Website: lowes
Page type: address-validator
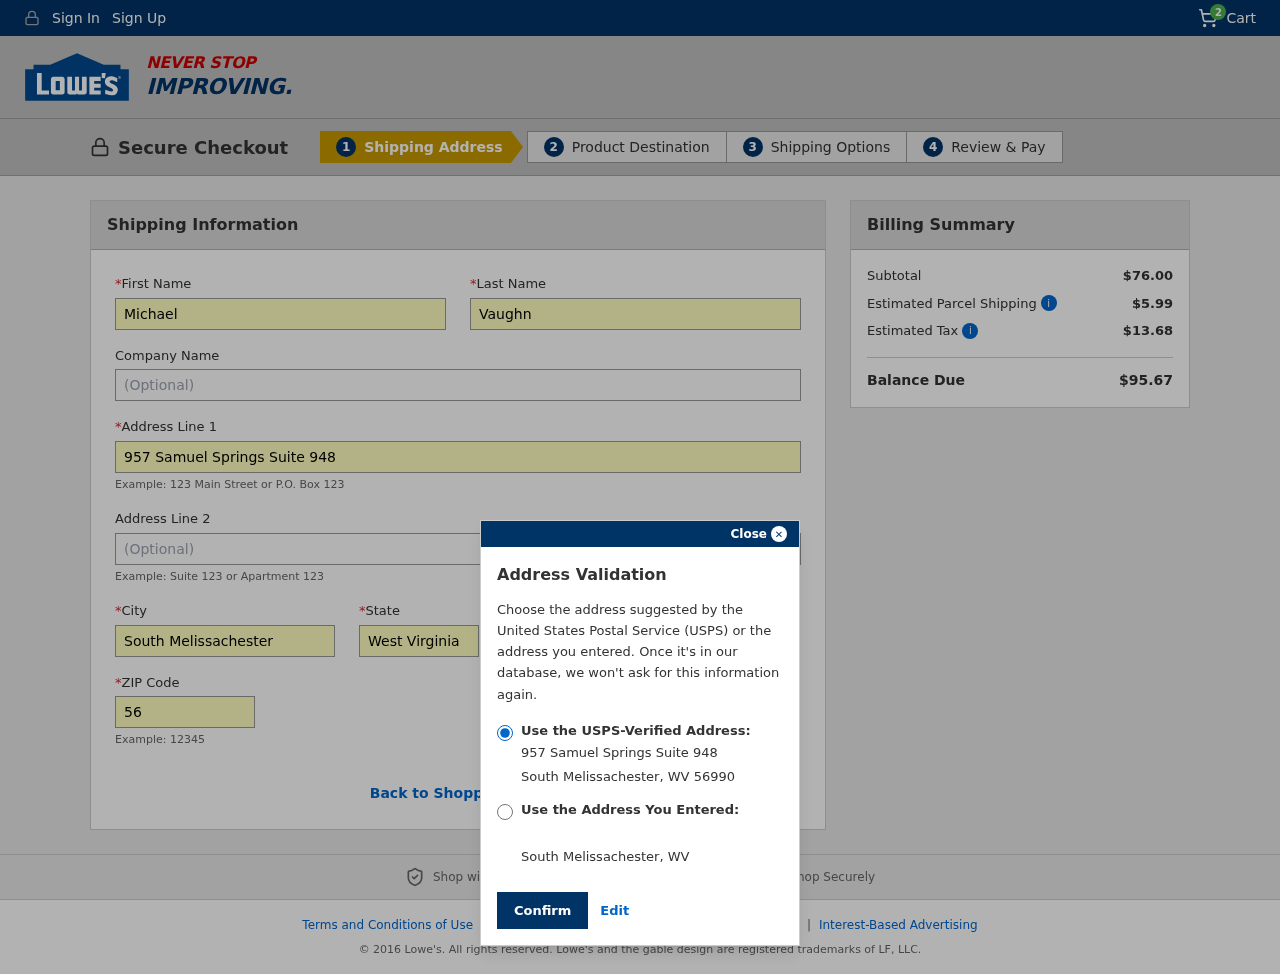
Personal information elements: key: PII_CITY
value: South Melissachester
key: PII_FIRSTNAME
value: Michael
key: PII_LASTNAME
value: Vaughn
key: PII_POSTCODE
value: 56990
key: PII_STATE
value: West Virginia
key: PII_STATE_ABBR
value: WV
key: PII_STREET
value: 957 Samuel Springs Suite 948
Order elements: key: ORDER_NUM_ITEMS
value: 2
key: ORDER_SUBTOTAL
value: $76.00
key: ORDER_SHIPPING_COST
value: $5.99
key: ORDER_TAX
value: $13.68
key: ORDER_TOTAL
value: $95.67